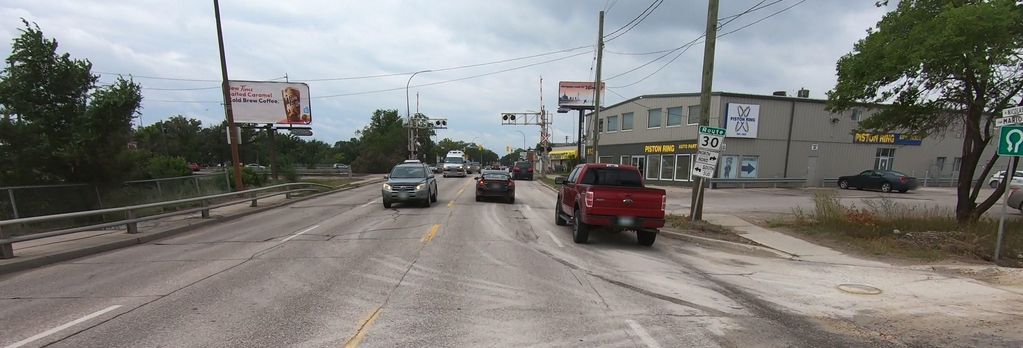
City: winnipeg